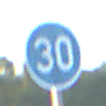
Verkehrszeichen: VorgeschriebeneMindestgeschwindigkeit
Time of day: SunriseSunset
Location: Outdoor (RoadRail)
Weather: Clear
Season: NotSpecified
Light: Natural